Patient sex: M
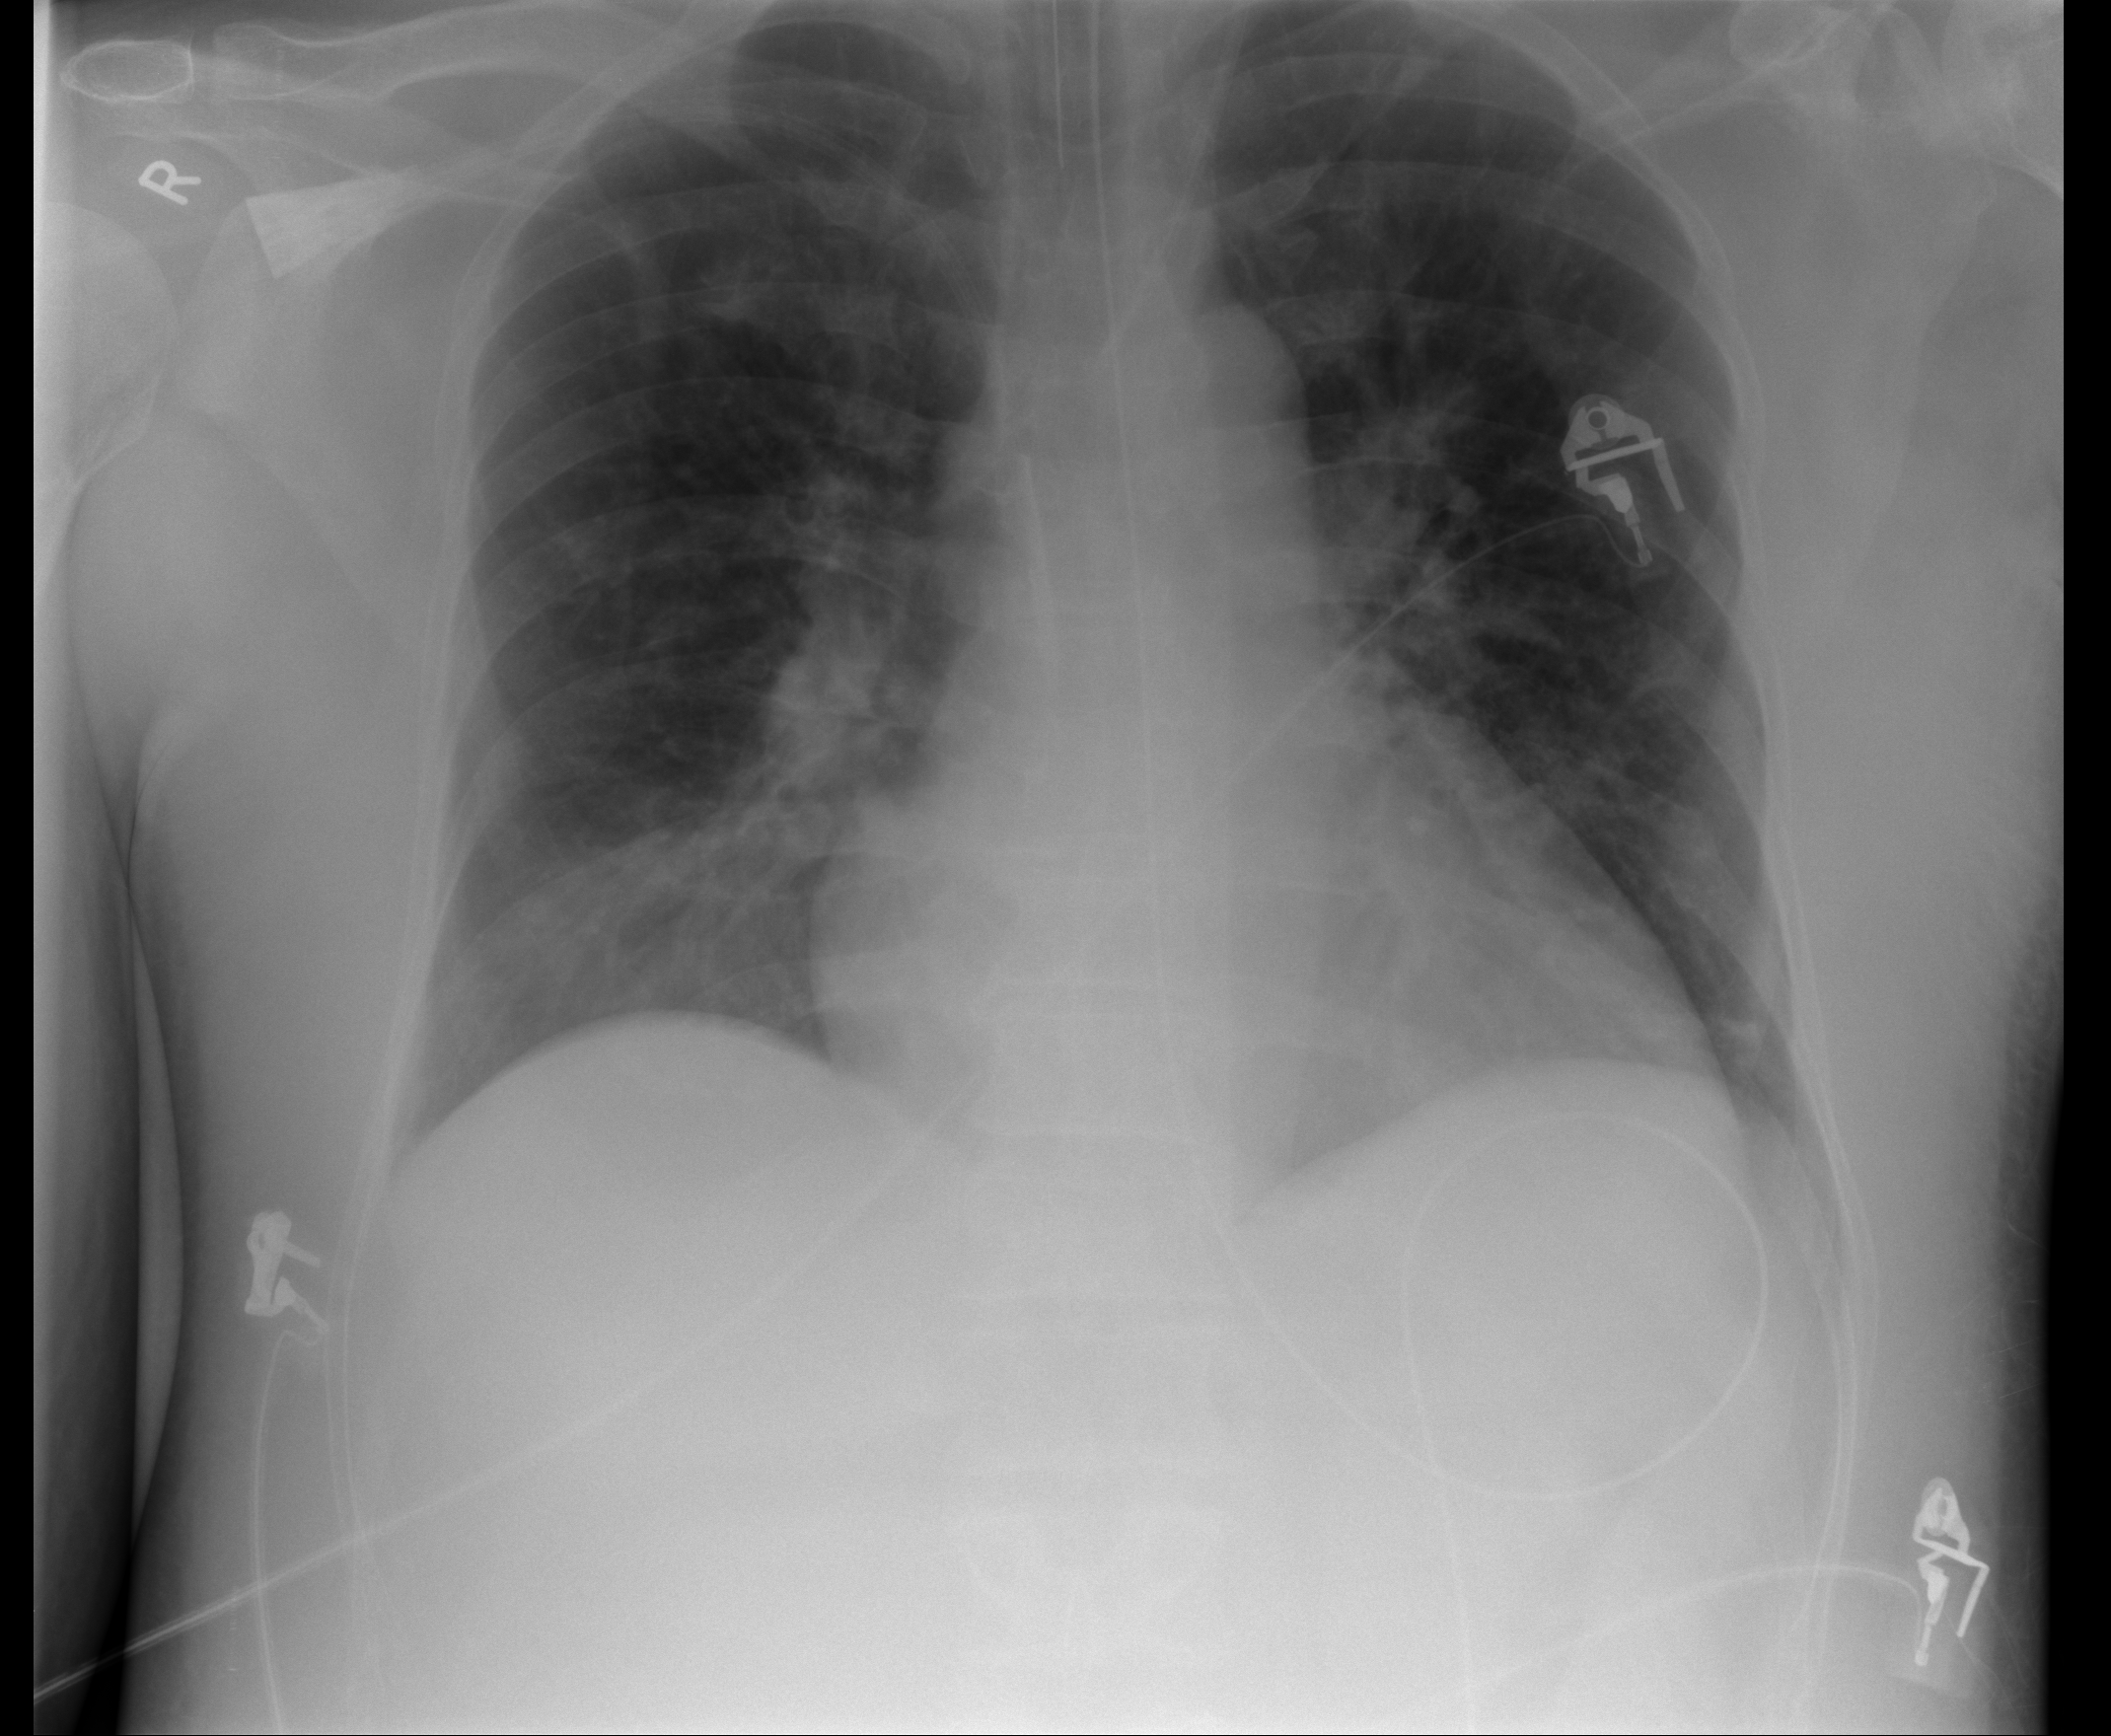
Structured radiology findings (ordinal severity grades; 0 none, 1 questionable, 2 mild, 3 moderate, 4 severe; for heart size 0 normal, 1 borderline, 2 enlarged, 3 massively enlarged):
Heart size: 1
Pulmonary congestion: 1
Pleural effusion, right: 0
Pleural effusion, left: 0
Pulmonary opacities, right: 1
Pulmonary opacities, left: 0
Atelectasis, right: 2
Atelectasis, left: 2